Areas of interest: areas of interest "Chengdu R&F Plaza Shopping Center"
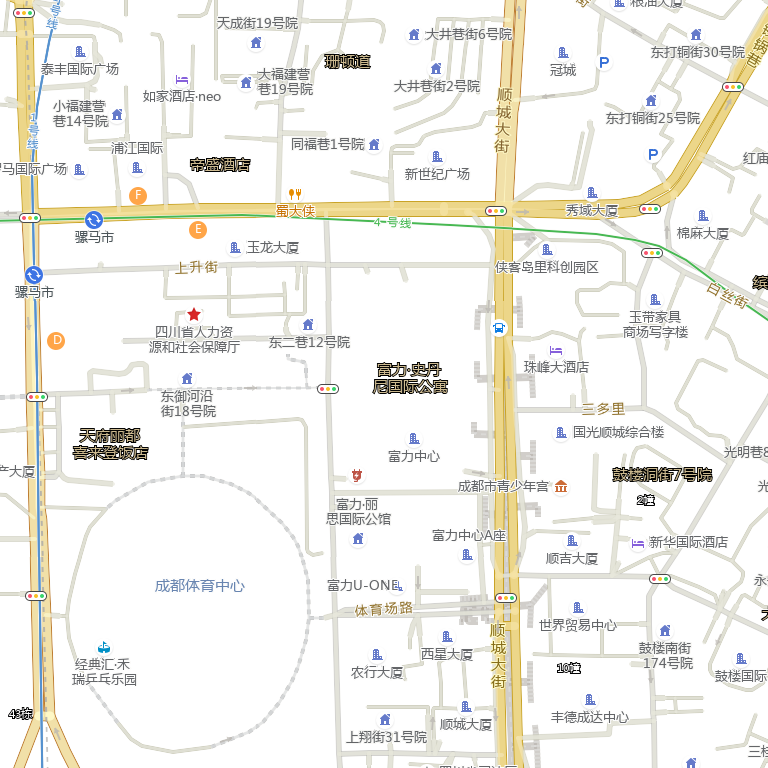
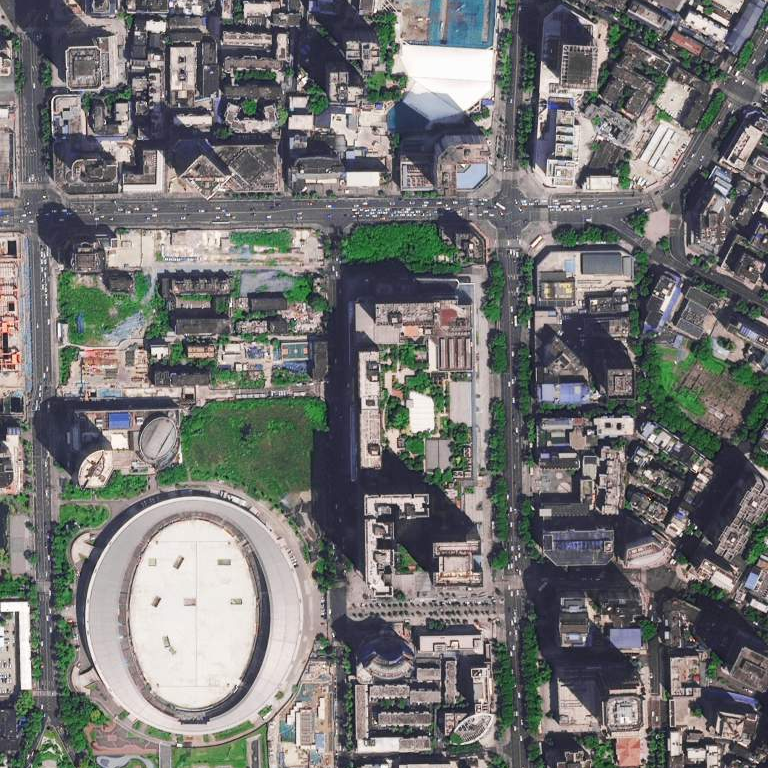